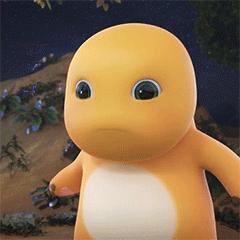
Label: nailong